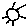
Label: sun